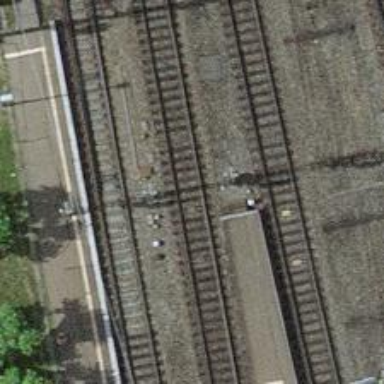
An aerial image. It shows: Railway signal.